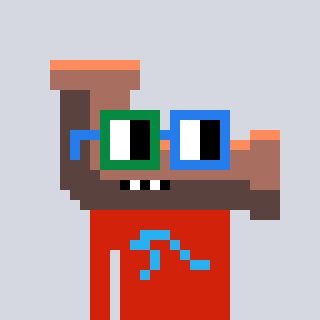
a pixel art character with square green and blue glasses, a pipe-shaped head and a red-colored body on a cool background